Field crop: maize
Growth stage: 2
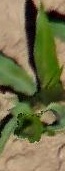
Species: maize